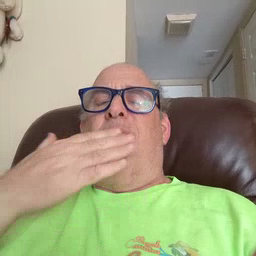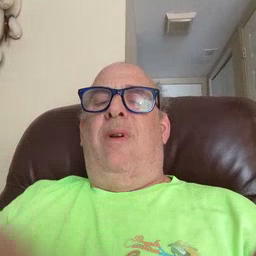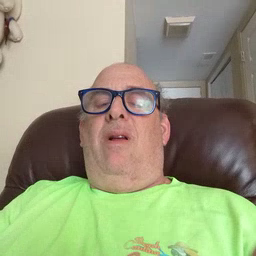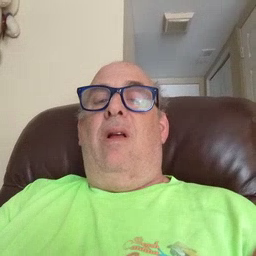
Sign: bad